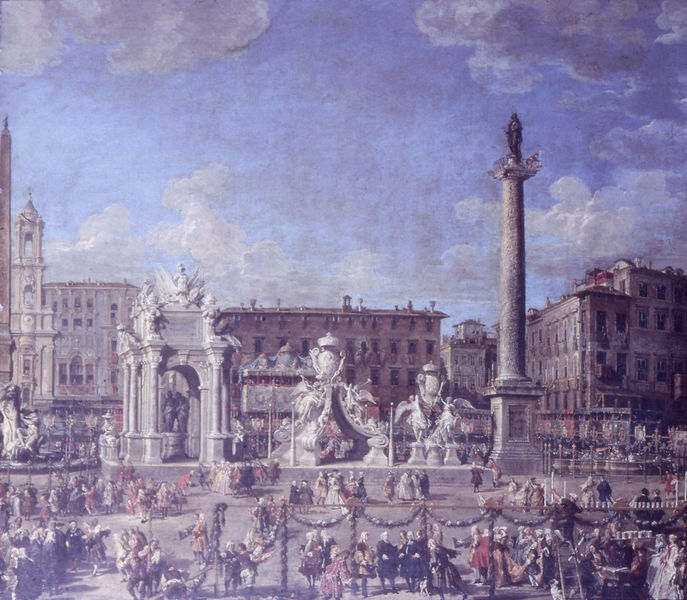
Titel: Fest auf der Piazza Navona
Künstler: Giovanni Paolo Pannini
Institution: Paris, Musée du Louvre
Schlagwörter: blau, gemälde, himmel, wolken, frauen, menschen, stadt, blumen, kleider, marmor, männer, schmuck, säule, blüten, gebäude, haus, schloss, fest, leute, versammlung, barock, sockel, stein, weit, häuser, kirche, boden, girlande, rokoko, brunnen, turm, skulptur, statue, bogen, vedute, venedig, platz, leiter, draussen, gestell, gruppen, stadtansicht, denkmal, auflauf, festlich, rom, girlanden, skulpturen, krönung, obelisk, hochzeit, wien, siegestor, monument, fasade, stele, siegessäule, mariensäule, weitblick, markusplatz, aufmarsch, zweigeteilt, gewusel, menshcen, obeliks, 18. jahrhundert, ostadt, triumphbeogen